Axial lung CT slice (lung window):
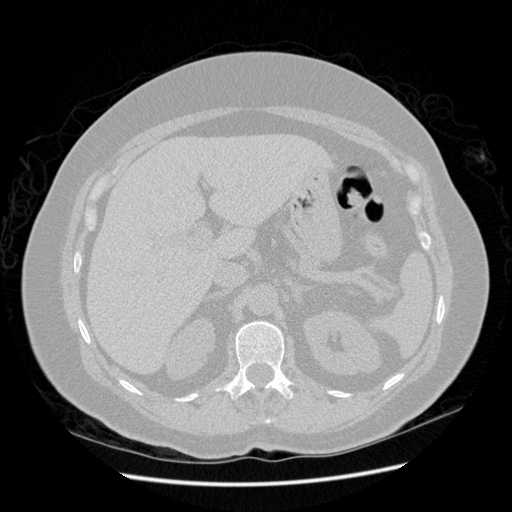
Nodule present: no